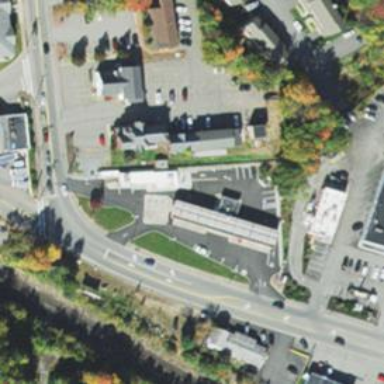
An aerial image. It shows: Convenience shop.